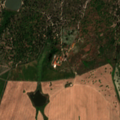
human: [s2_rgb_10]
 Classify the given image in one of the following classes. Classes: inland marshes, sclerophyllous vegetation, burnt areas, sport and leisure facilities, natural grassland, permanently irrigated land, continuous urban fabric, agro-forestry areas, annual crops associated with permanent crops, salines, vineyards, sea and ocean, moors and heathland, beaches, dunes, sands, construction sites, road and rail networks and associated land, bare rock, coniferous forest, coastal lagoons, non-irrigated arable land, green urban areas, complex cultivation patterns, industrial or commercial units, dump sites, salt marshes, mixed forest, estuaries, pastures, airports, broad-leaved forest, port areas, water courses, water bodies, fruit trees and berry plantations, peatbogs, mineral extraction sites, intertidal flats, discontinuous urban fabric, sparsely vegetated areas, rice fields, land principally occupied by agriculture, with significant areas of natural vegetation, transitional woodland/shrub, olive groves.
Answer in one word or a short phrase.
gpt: continuous urban fabric